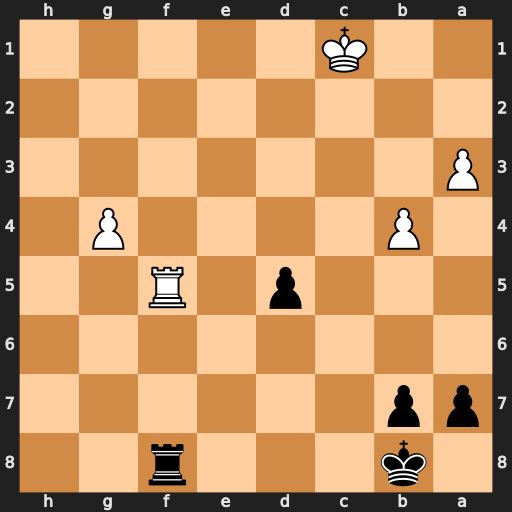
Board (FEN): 1k3r2/pp6/8/3p1R2/1P4P1/P7/8/2K5
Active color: b
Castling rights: -
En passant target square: -
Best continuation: Rxf5 gxf5 Kc7